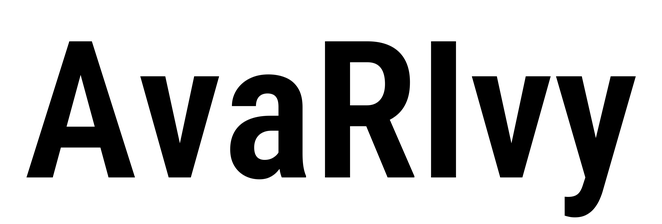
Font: Roboto_Condensed_SemiBold